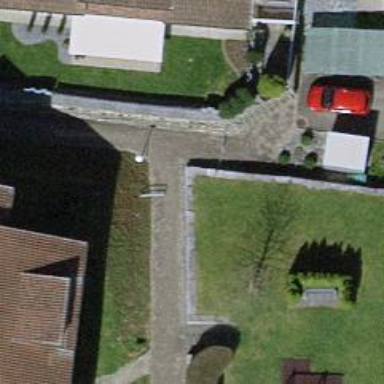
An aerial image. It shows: Footway covered with grass pavers.